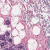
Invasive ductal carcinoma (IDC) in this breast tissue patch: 0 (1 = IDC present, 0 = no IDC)